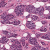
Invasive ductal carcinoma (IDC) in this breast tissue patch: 0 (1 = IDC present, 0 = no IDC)